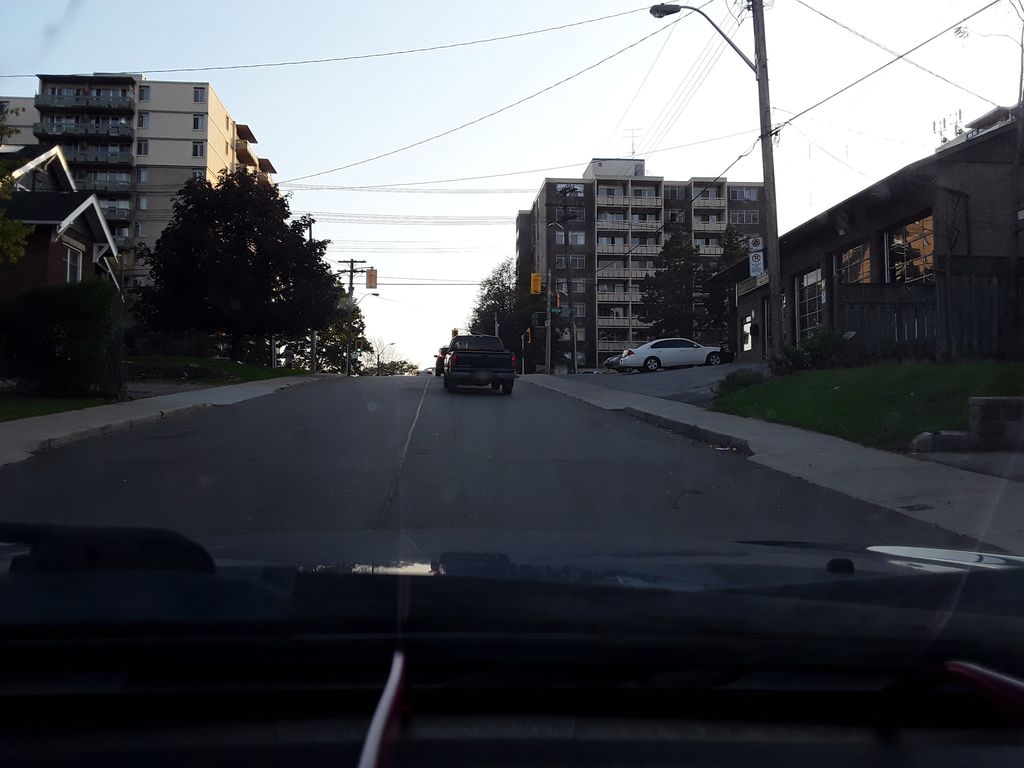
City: hamilton